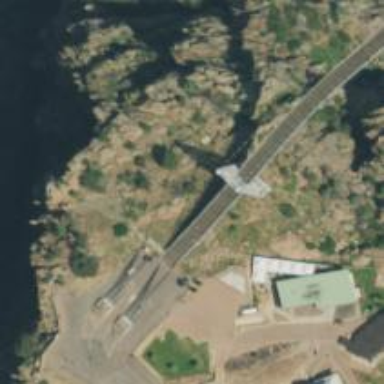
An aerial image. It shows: Bridge supported by pillars.